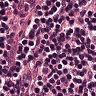
Metastatic tissue present: no